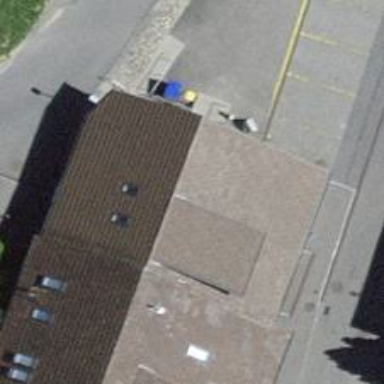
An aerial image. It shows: Post office.